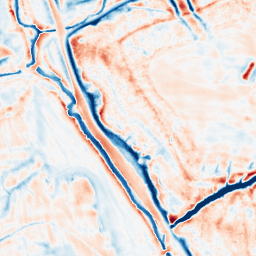
Category: edge_preserving
Decomposition family: bilateral
Decomposition parameters: d: 21
sigma_color: 25
sigma_space: 50
Upsampling method: cubic_mitchell
Upsampling parameters: scale: 4
Upsampling scale: 4